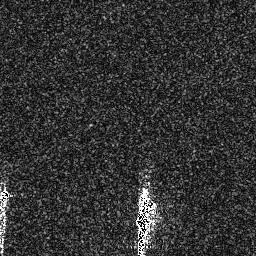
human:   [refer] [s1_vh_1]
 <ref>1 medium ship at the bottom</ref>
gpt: <box>[[51, 75, 60, 99, 0]]</box>